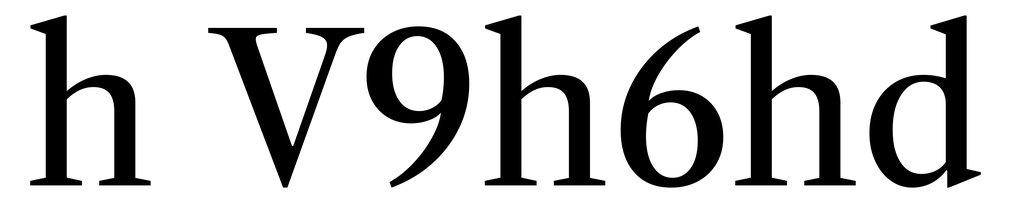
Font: LibreCaslonText_Regular